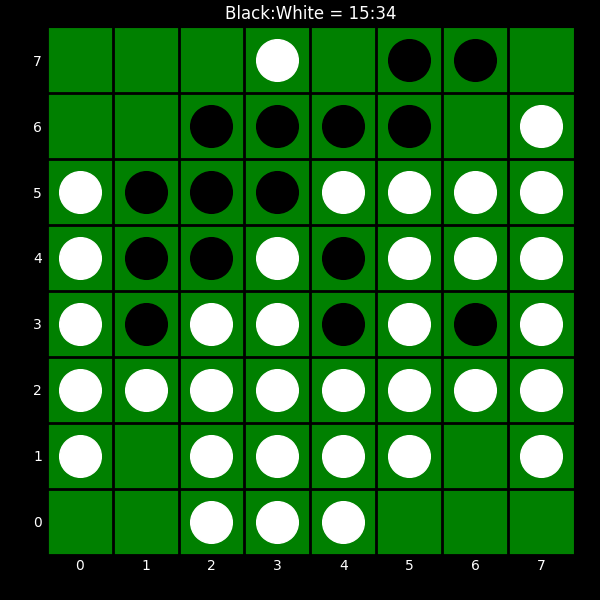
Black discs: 15
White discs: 34